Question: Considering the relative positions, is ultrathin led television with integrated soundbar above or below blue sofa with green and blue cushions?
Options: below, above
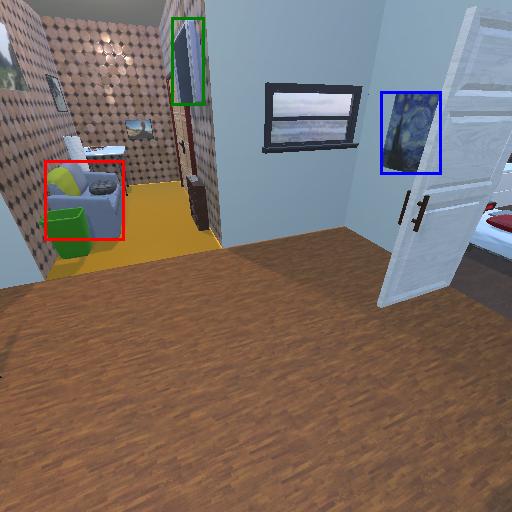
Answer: below